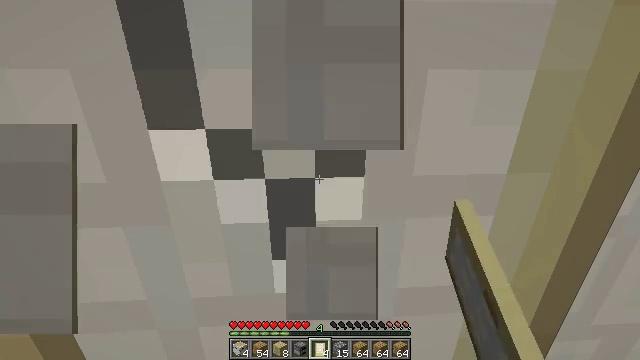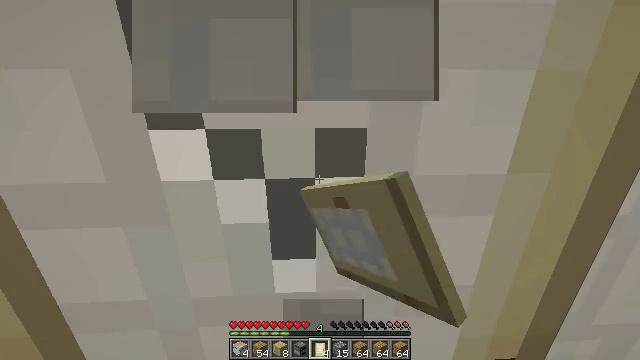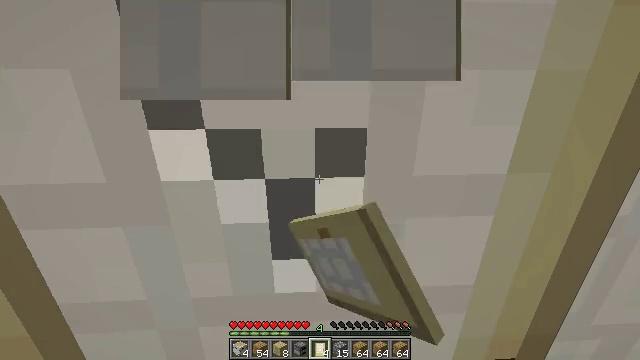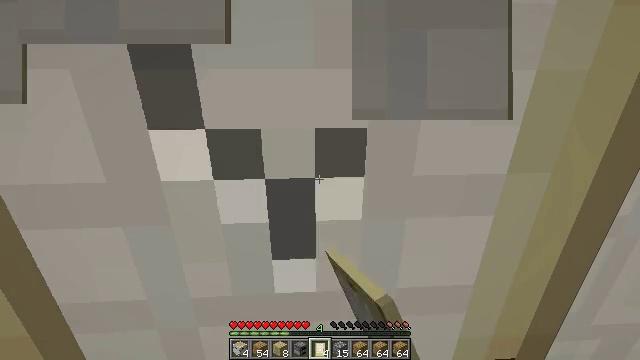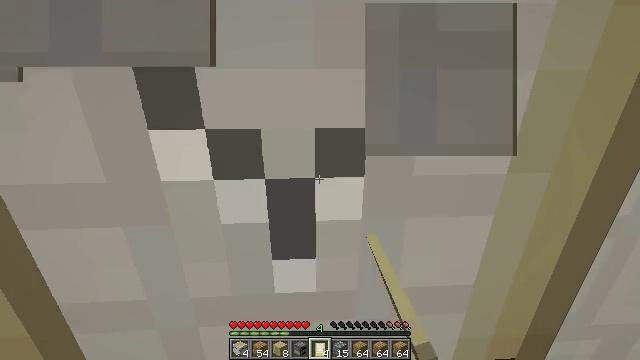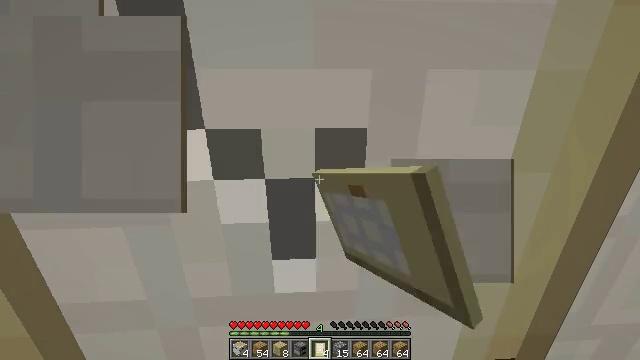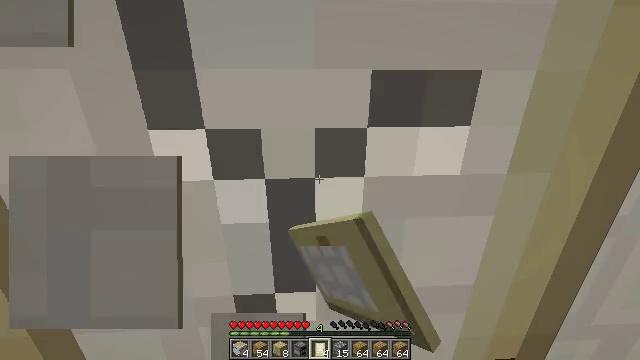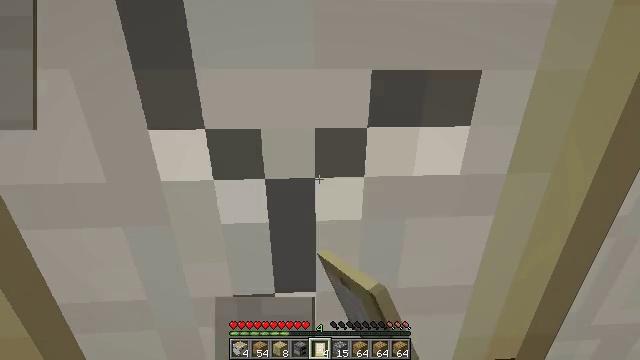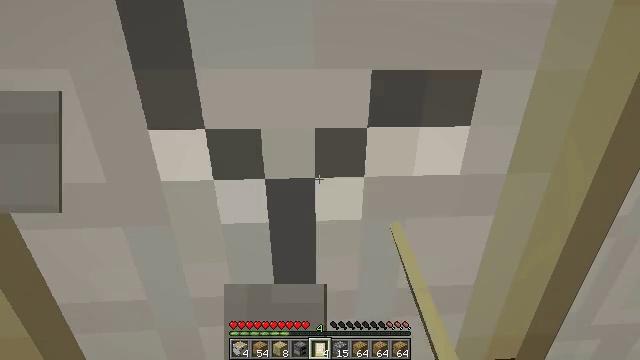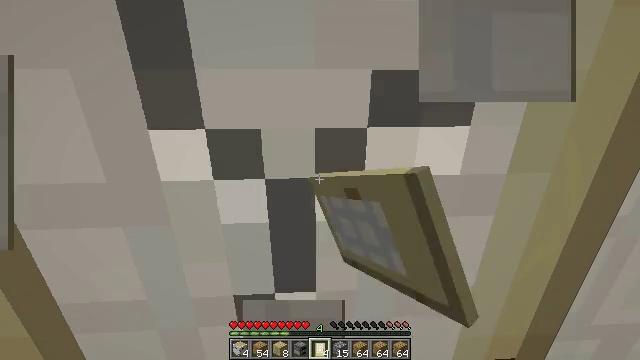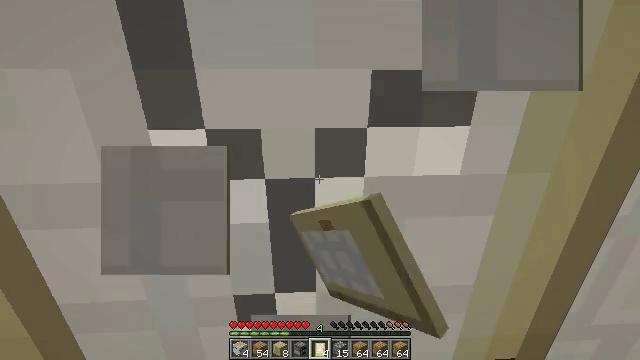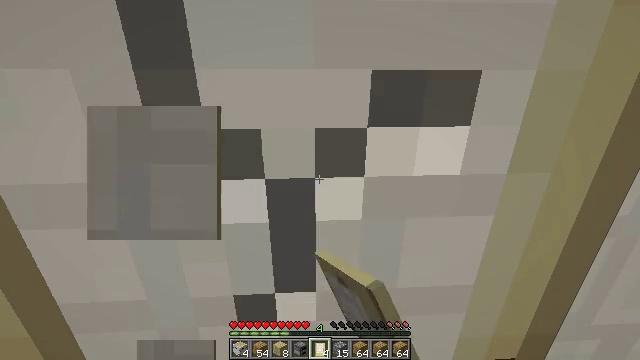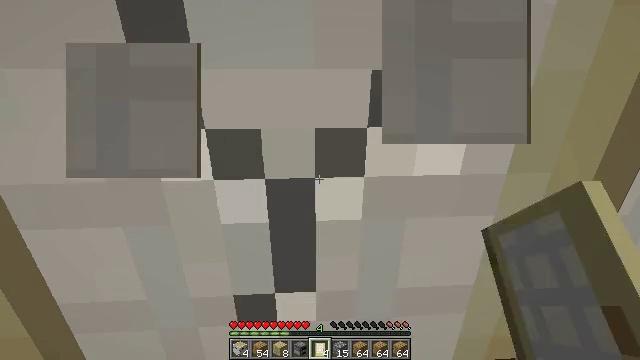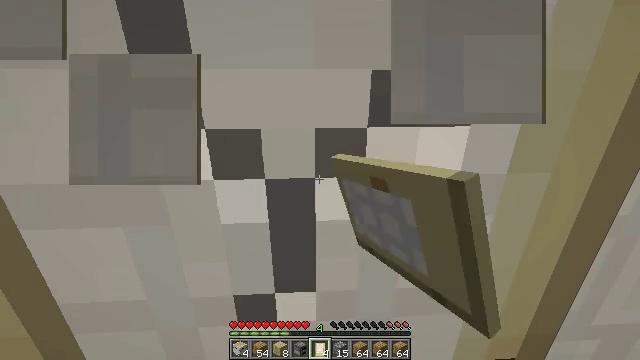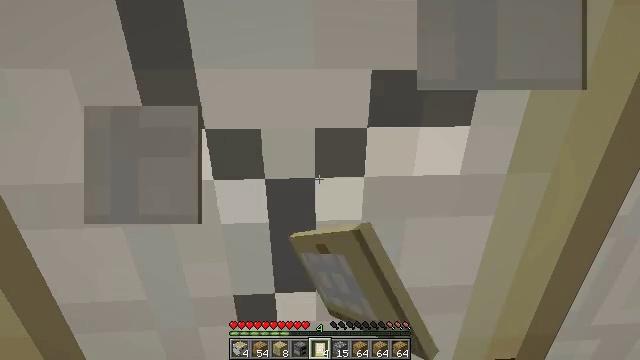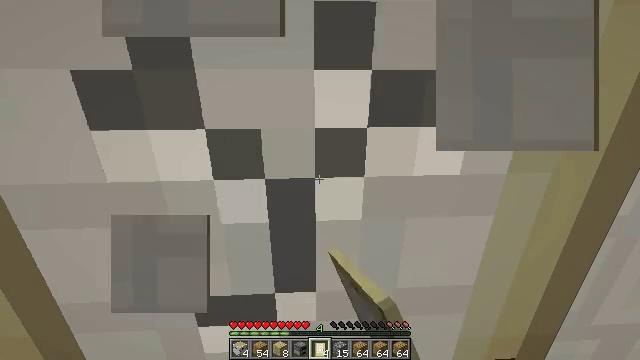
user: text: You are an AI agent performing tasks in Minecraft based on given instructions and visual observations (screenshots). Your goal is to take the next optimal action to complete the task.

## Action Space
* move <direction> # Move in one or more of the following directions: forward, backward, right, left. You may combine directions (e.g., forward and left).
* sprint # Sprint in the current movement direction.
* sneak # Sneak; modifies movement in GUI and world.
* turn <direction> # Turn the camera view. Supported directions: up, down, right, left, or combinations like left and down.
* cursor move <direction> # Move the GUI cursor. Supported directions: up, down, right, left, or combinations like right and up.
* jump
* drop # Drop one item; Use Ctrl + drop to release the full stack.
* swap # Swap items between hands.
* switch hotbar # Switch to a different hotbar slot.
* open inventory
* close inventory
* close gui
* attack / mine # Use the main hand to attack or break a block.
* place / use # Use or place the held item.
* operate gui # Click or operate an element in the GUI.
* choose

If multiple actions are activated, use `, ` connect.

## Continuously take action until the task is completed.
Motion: motion action
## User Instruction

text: Gather the birch door for reuse.
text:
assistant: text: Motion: attack / mine
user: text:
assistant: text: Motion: attack / mine
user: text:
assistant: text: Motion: attack / mine
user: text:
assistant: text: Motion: attack / mine
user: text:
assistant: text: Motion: attack / mine
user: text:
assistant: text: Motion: attack / mine
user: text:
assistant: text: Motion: attack / mine
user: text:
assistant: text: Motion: attack / mine
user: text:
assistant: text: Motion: attack / mine
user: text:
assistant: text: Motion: attack / mine
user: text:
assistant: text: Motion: attack / mine
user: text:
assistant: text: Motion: attack / mine
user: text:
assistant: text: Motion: attack / mine
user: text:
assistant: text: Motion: attack / mine
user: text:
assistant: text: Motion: attack / mine
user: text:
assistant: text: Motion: attack / mine
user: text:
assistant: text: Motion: attack / mine
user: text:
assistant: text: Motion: attack / mine
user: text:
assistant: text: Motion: attack / mine
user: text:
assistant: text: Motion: attack / mine
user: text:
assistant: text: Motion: attack / mine
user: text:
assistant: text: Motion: attack / mine
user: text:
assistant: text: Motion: attack / mine
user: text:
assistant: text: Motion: attack / mine
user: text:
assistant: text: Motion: attack / mine
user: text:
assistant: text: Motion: attack / mine
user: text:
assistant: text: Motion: attack / mine
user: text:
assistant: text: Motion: attack / mine
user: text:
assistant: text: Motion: attack / mine
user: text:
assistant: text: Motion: attack / mine